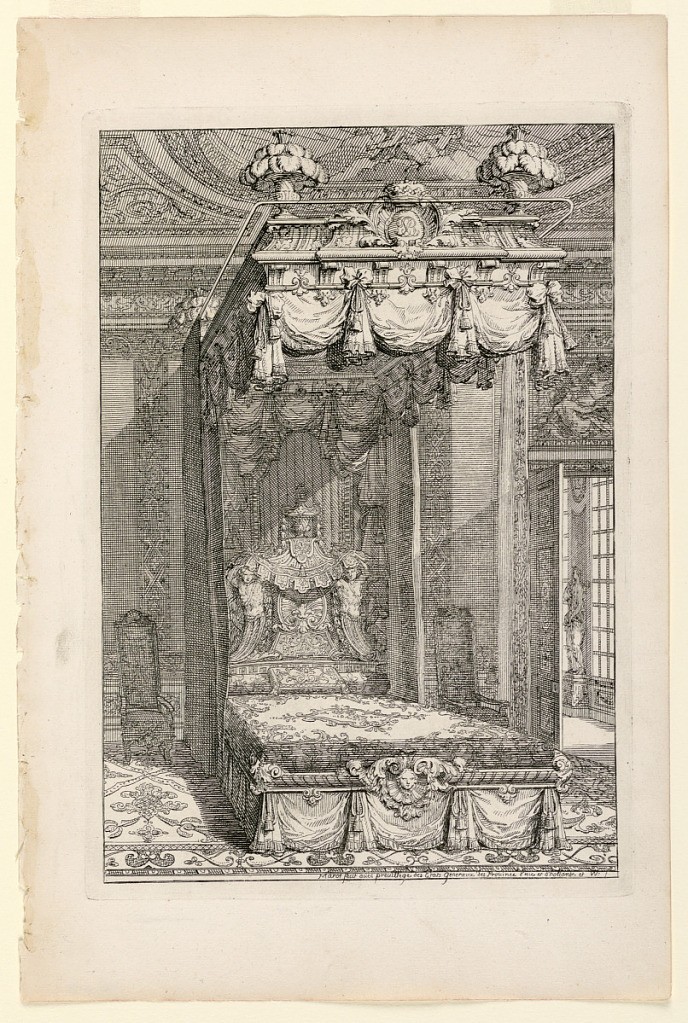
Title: Design for State Bedchamber, in Second Livre d'Appartement (Second Book on Interiors)
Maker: Daniel Marot, French, active in the Netherlands and England, 1661–1752
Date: ca. 1700
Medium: Etching and engraving on white laid paper
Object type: Print
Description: Design for a bedchamber with shell theme and rinceaux.